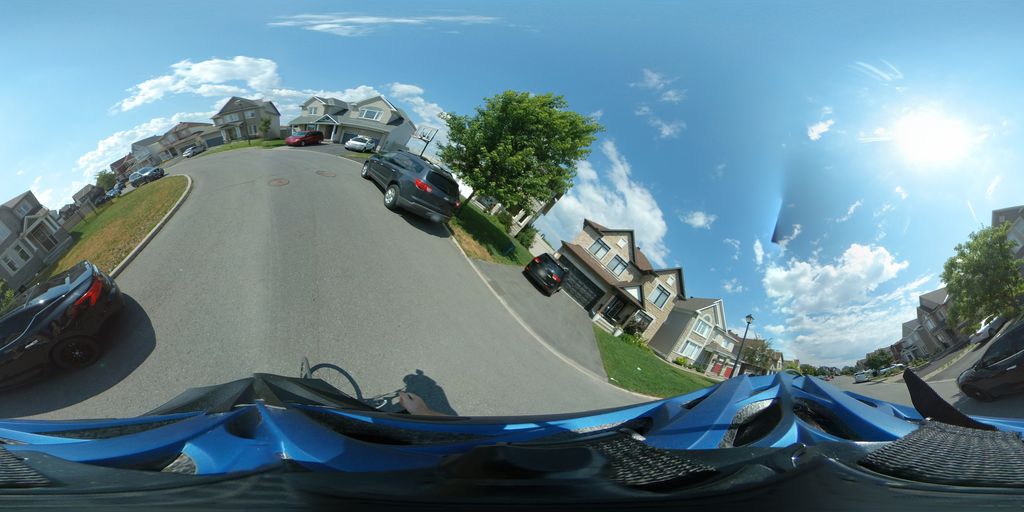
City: ottawa-gatineau